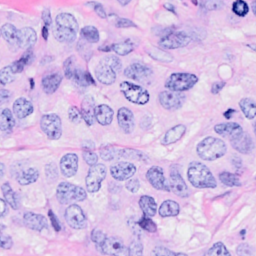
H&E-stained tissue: Breast